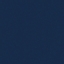
Land use / land cover class: SeaLake